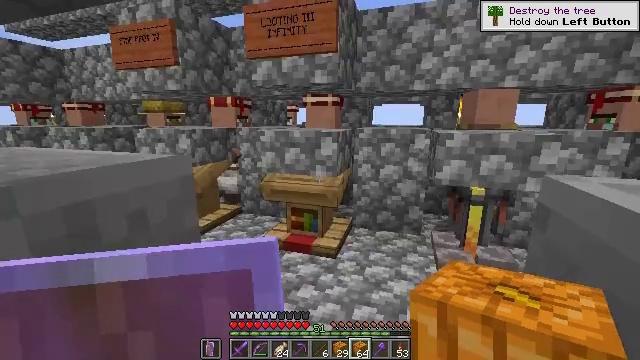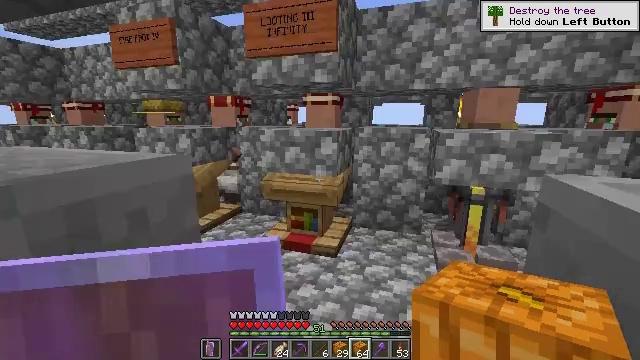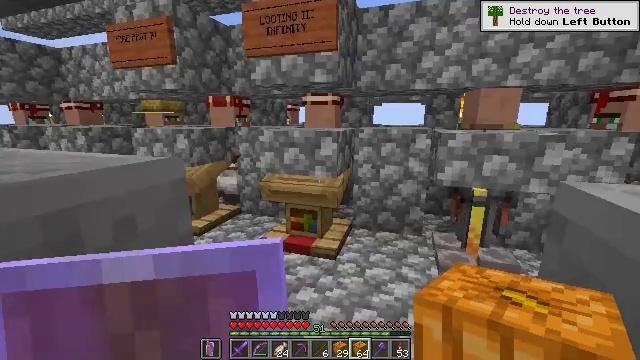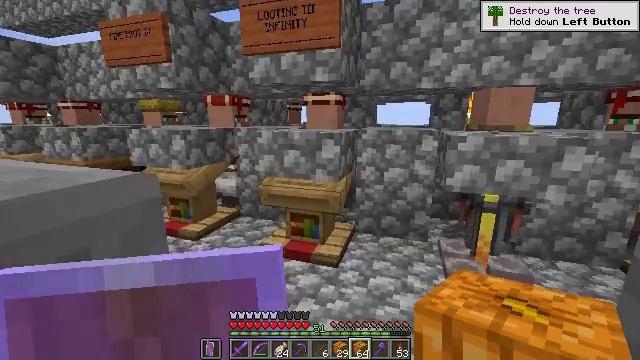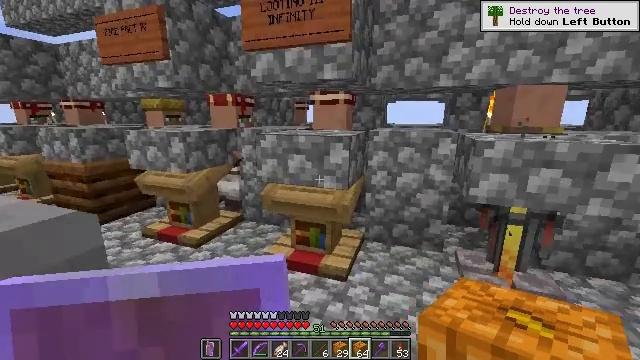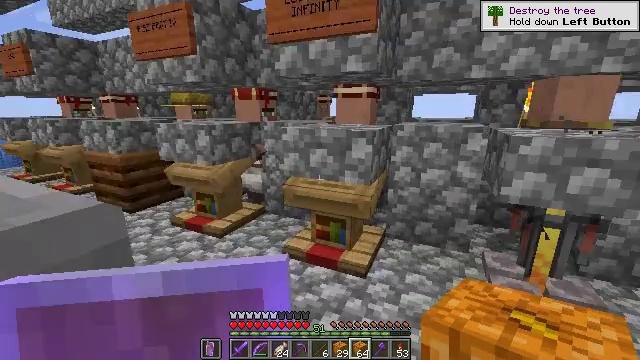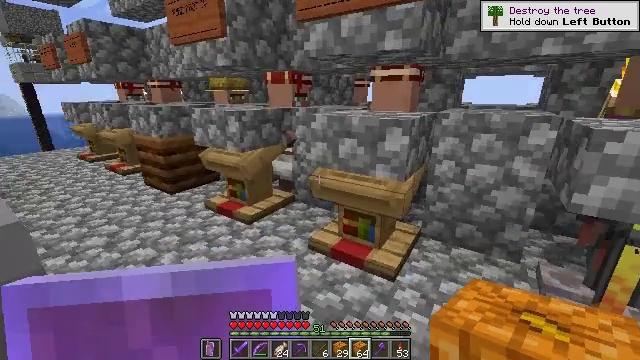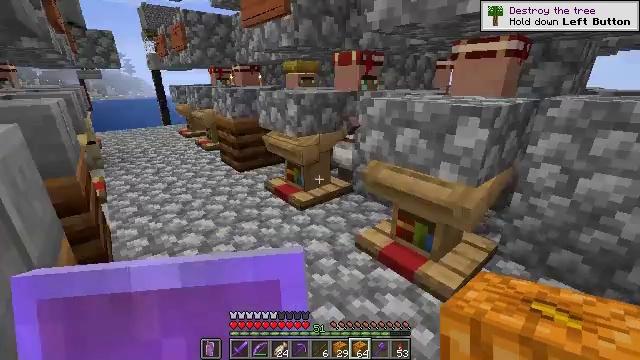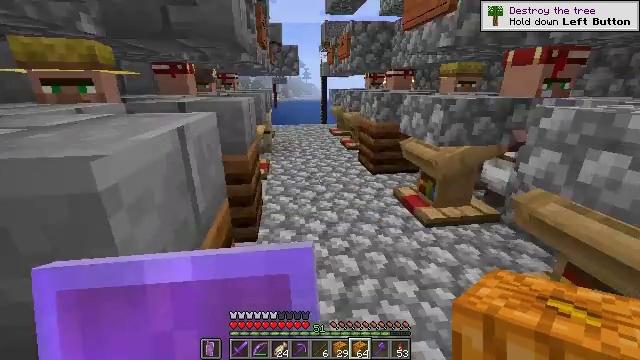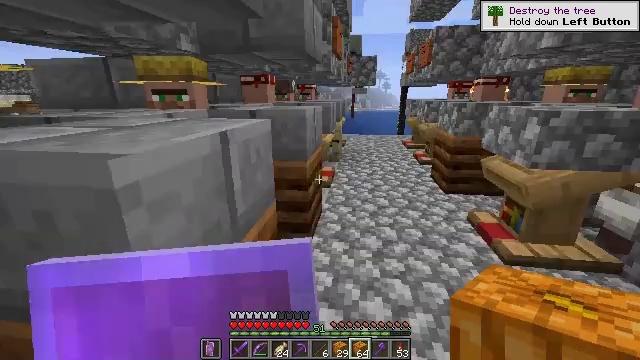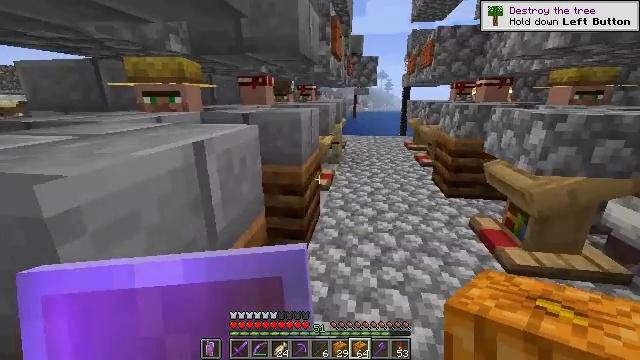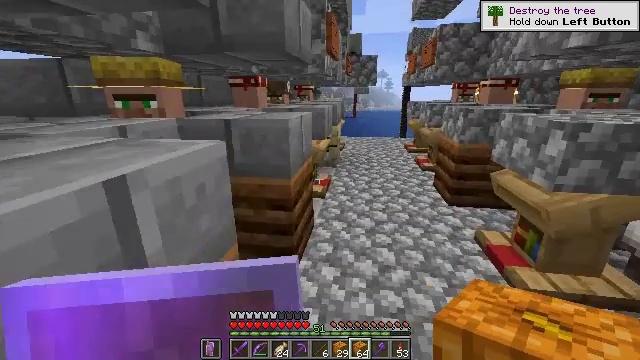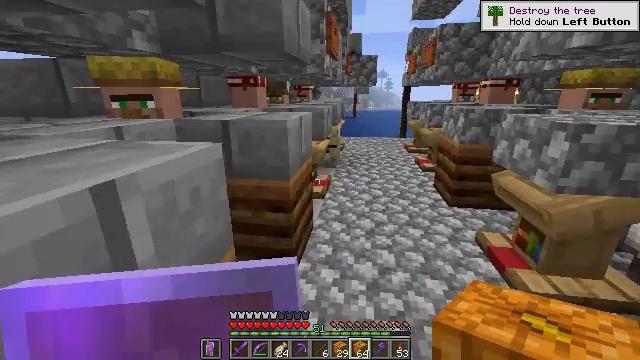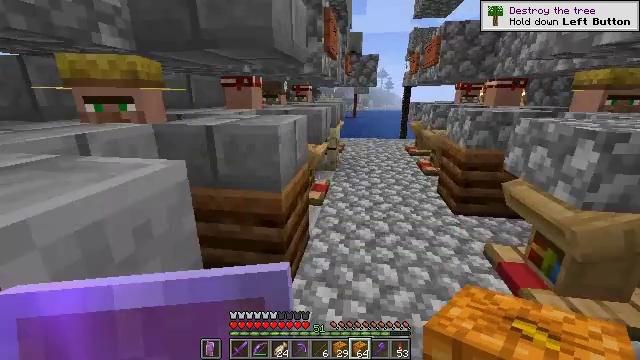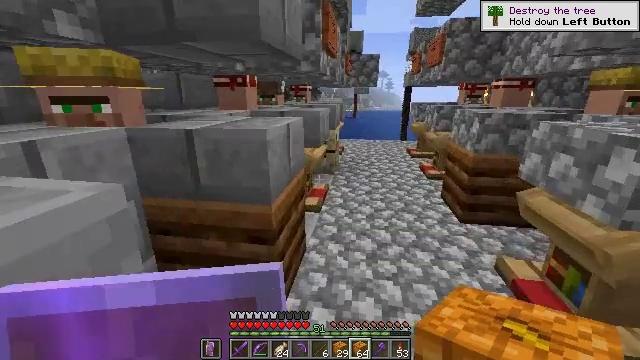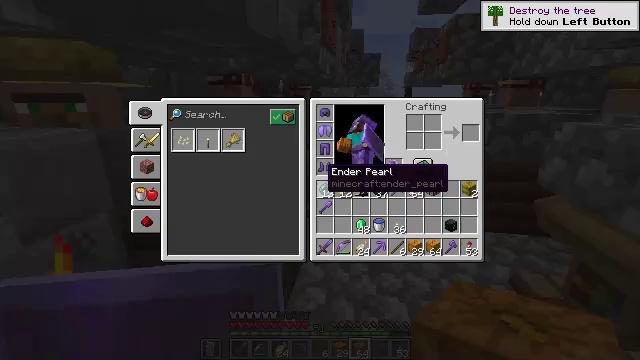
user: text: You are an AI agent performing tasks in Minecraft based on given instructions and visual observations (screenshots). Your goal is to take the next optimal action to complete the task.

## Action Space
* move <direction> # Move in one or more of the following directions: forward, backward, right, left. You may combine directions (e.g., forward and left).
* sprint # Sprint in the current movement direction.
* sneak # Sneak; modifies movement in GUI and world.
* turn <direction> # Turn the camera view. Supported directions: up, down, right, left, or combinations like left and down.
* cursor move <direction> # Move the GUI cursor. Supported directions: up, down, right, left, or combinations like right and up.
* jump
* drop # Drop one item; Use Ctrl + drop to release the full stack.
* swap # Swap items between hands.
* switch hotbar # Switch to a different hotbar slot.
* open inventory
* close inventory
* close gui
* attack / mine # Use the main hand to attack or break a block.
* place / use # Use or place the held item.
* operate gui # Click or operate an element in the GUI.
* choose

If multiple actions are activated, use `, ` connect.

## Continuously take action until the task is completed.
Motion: motion action
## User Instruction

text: Craft a lantern from iron nuggets and a torch.
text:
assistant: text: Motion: no_op
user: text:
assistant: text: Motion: move forward
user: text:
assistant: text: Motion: move forward
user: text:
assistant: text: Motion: move forward, turn left
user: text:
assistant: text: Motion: move forward and move right, turn left and down
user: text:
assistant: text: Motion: move forward and move right, turn left and down
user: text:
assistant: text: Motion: move forward and move right, turn left and down
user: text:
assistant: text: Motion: move forward and move right, turn left and up
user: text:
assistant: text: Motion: move forward, turn left and up
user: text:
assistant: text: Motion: move forward
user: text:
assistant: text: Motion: move forward
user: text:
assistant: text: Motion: move forward
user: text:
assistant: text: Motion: move forward
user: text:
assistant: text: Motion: move forward
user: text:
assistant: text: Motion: move forward, open inventory
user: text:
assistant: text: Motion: move forward, turn right, open inventory
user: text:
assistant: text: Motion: turn right, open inventory
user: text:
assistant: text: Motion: turn right
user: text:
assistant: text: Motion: no_op
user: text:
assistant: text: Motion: no_op
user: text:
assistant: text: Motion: no_op
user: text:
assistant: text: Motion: no_op
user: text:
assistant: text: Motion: no_op
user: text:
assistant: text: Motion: no_op
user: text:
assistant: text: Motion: no_op
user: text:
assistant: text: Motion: no_op
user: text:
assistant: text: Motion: no_op
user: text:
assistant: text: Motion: no_op
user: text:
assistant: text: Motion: move forward
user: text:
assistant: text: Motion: move forward